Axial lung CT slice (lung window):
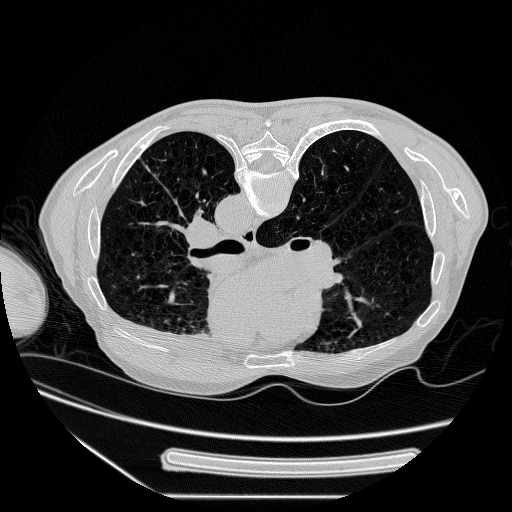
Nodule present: no